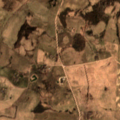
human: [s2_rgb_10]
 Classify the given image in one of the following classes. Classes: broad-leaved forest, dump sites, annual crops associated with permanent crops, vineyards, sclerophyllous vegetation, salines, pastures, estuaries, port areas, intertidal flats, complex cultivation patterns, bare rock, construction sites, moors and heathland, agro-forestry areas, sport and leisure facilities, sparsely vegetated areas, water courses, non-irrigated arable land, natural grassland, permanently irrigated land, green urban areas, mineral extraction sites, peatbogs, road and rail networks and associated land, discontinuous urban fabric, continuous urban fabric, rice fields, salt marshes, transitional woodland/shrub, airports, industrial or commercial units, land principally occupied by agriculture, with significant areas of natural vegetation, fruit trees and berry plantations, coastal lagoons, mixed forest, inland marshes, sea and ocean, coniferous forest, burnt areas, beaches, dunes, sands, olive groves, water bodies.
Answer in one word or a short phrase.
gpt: non-irrigated arable land, pastures, complex cultivation patterns, land principally occupied by agriculture, with significant areas of natural vegetation